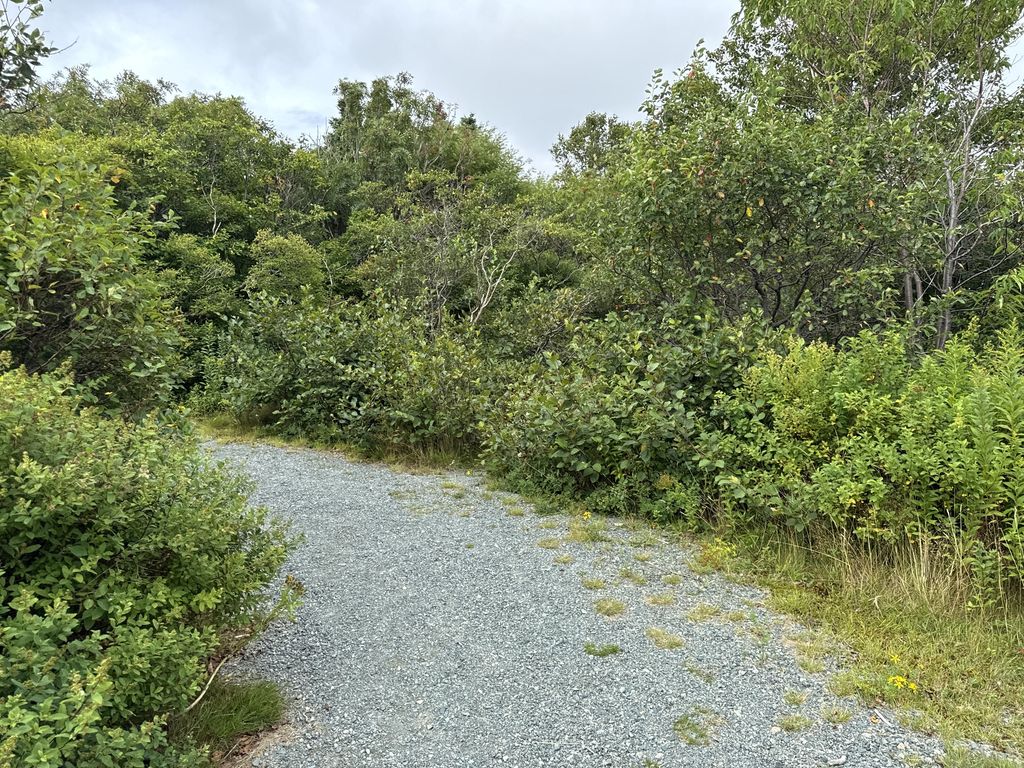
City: st_johns